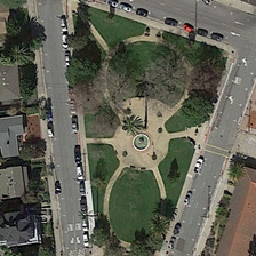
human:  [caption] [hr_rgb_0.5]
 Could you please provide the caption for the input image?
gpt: Some cars and roads surround squares including some lawn and wood.

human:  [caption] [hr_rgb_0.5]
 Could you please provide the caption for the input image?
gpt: some cars and roads surround the square which includes some meadows and trees.

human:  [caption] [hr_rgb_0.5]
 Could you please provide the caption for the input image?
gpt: Some of them are around the square, including roads and lawns.

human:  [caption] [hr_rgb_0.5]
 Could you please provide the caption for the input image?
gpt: it is a peaceful quadrilateral square surrounded by streets and cars parking on the roadside .

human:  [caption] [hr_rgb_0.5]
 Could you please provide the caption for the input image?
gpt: Blast barriers and surrounding squares and lawns